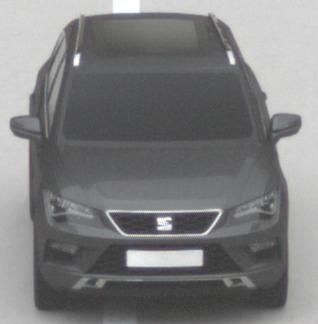
Make: SEAT
Model: Ateca 1.0 TSI Ecomotive
Detailed model: Ateca (5FP)
Model produced from: 2016/08
Model produced until: 2018/08
Doors: 5
Color: gray
Road condition: dry road
Daytime: midday
Contrast: low contrast